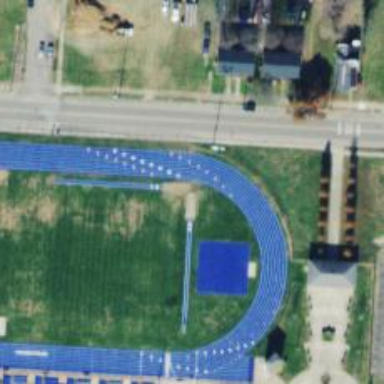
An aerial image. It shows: Athletic track located in leisure land area.